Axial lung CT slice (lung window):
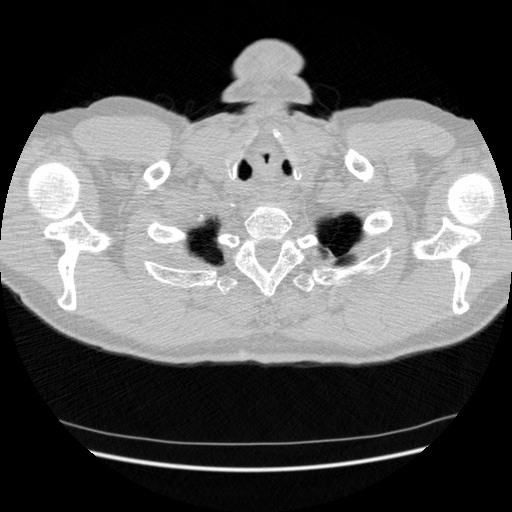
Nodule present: no